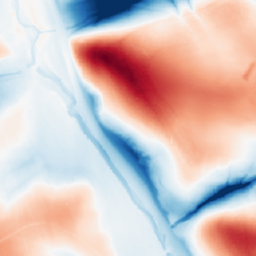
Category: classical
Decomposition family: gaussian_anisotropic
Decomposition parameters: sigma_x: 2
sigma_y: 50
Upsampling method: nearest
Upsampling parameters: scale: 2
Upsampling scale: 2